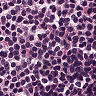
Metastatic tissue present: no